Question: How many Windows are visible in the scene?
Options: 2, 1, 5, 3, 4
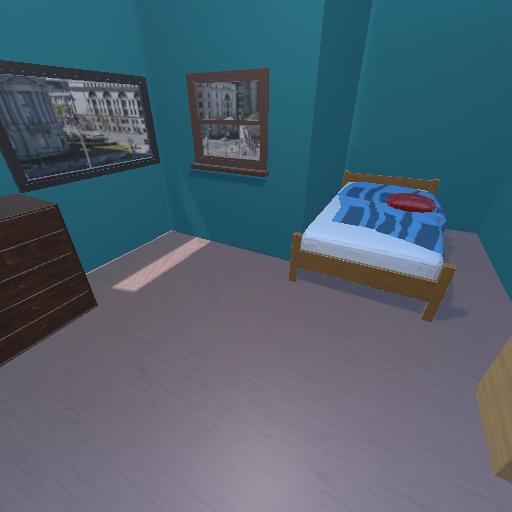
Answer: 2